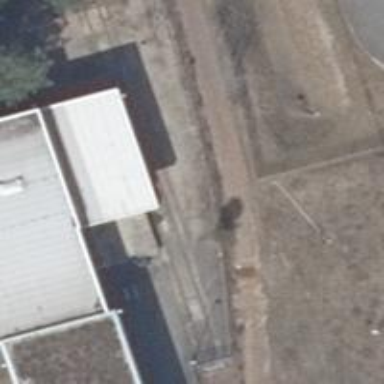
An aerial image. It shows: Unused railway yard.